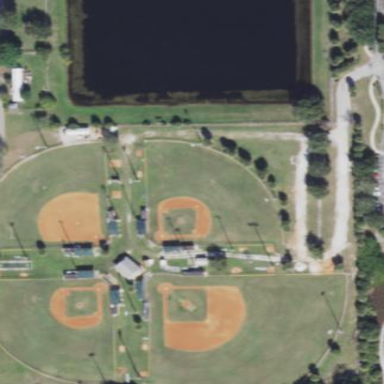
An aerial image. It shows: Baseball pitch for leisure land.